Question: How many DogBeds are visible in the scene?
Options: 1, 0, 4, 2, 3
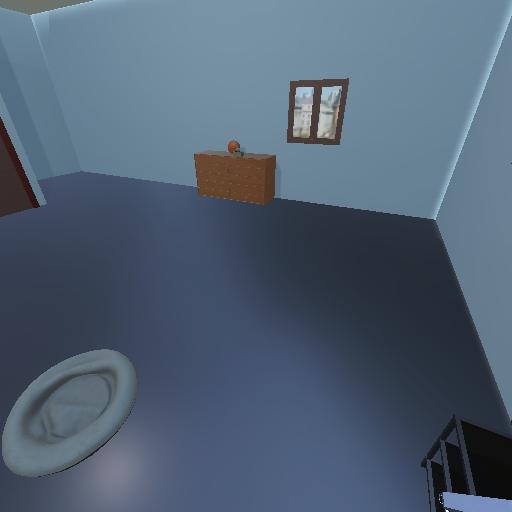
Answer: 1